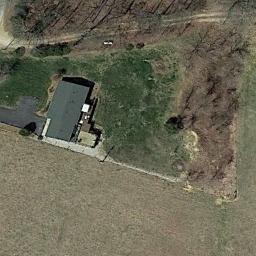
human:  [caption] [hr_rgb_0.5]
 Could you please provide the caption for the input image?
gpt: The sparse residential is on the grass next to the bare land .

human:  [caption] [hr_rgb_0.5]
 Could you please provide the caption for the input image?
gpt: There are many trees beside the sparse residential .

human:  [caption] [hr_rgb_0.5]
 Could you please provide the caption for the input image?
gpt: In a sparse residential area there is a gray house surrounded by open spaces .

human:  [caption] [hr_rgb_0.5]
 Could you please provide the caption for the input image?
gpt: Two paths lead to a small black house .

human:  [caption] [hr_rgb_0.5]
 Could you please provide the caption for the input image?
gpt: A sparse residential area with some withered trees and a black building .